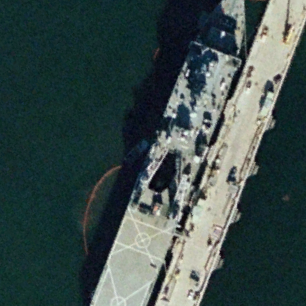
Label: combat